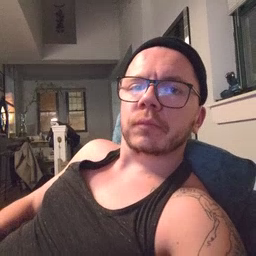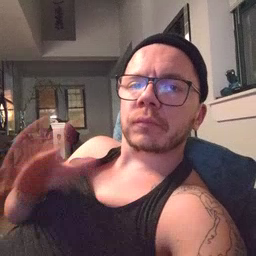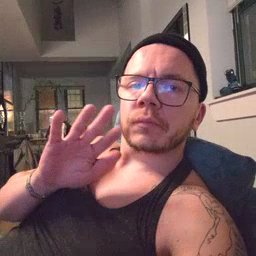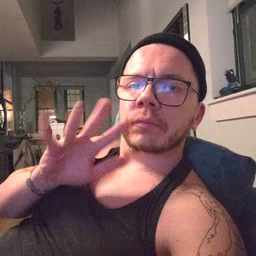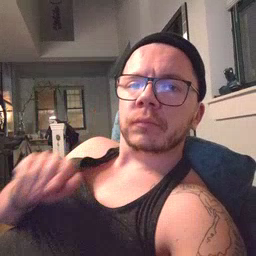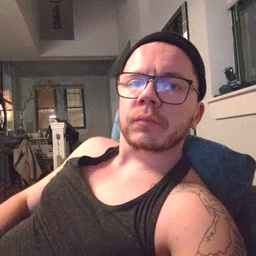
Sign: finger